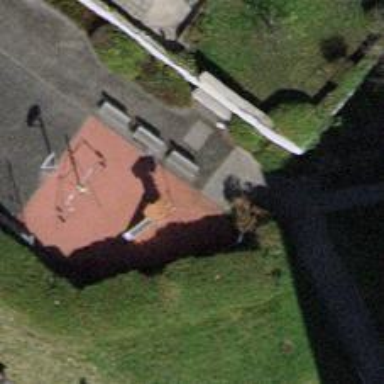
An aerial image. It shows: Bench.